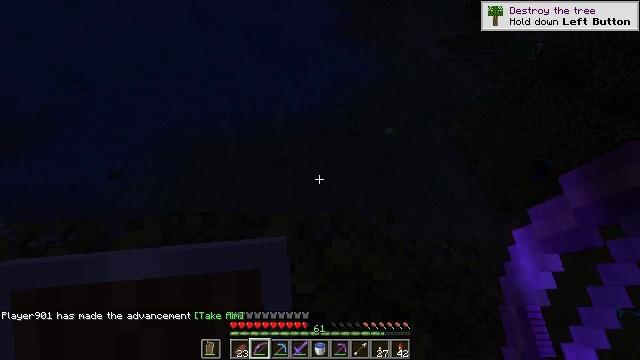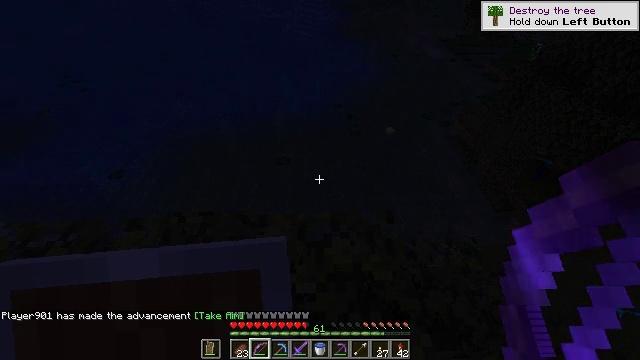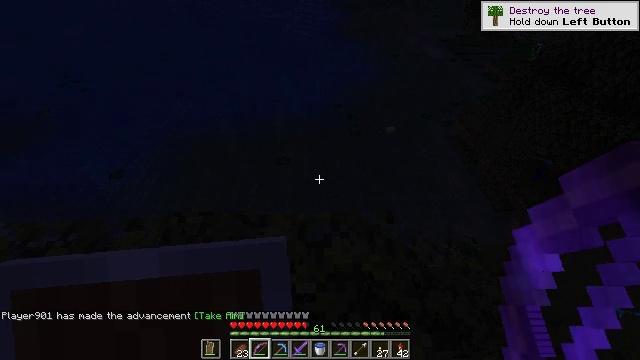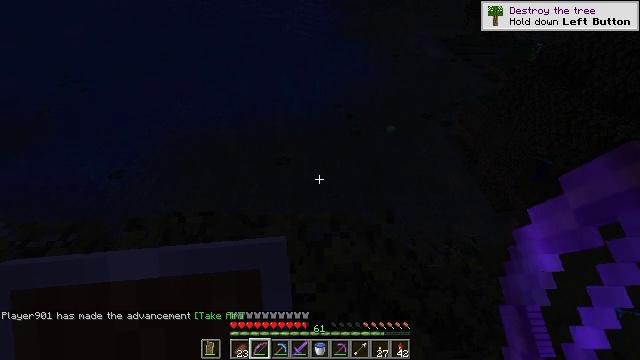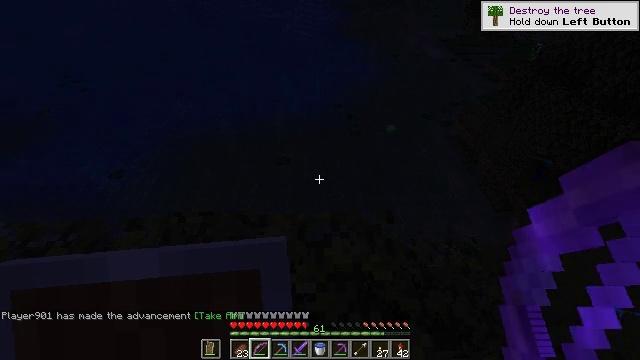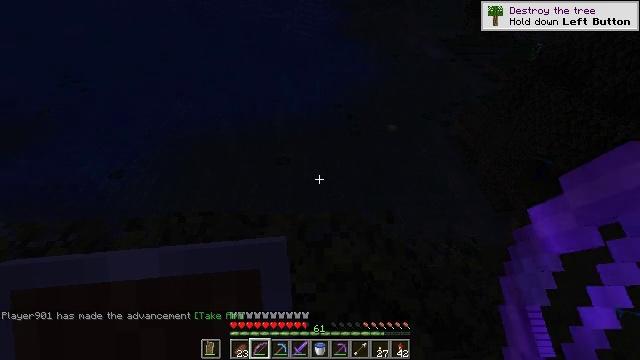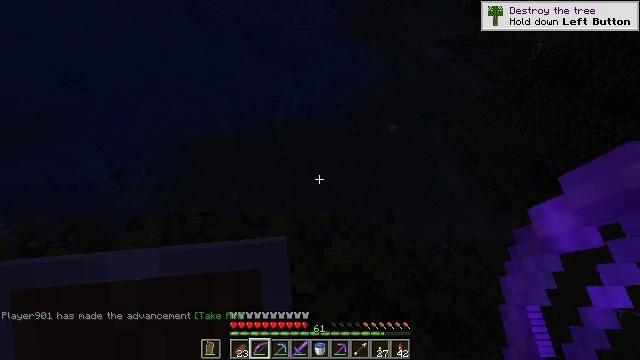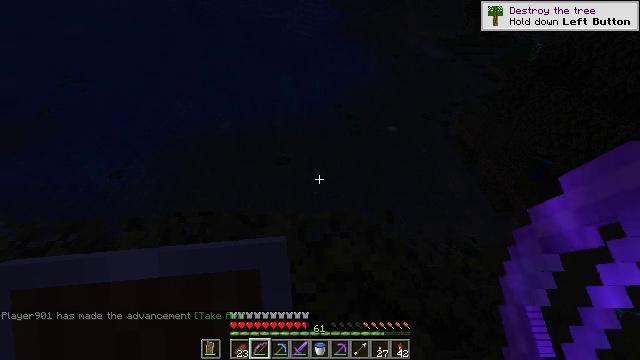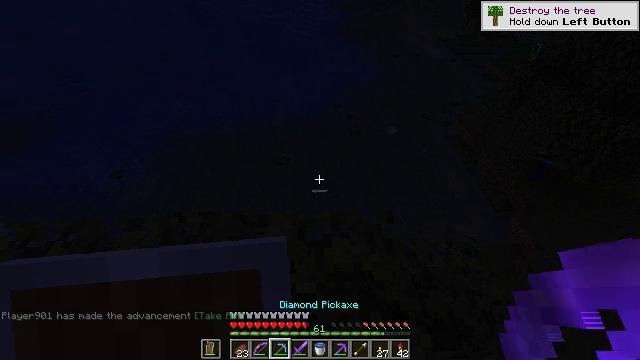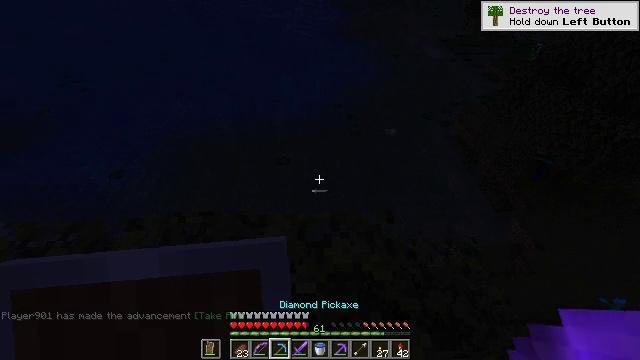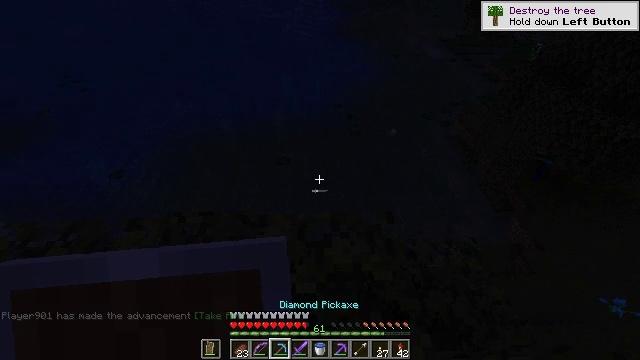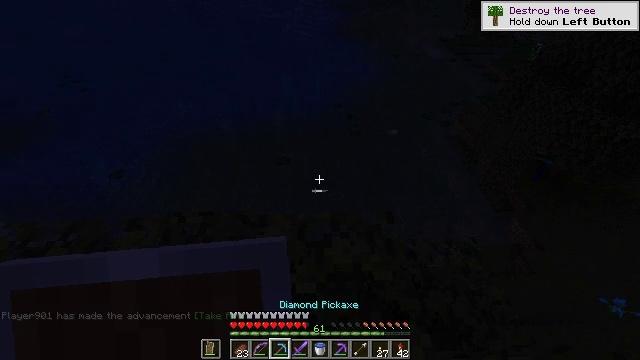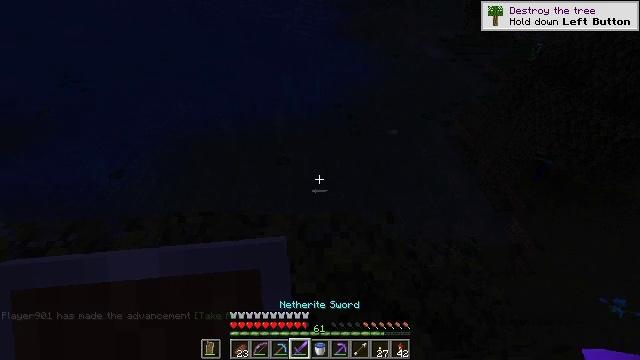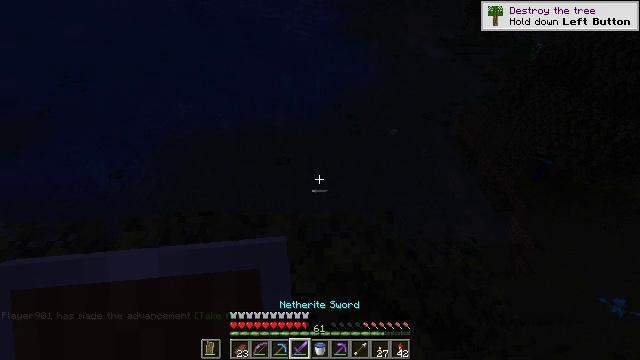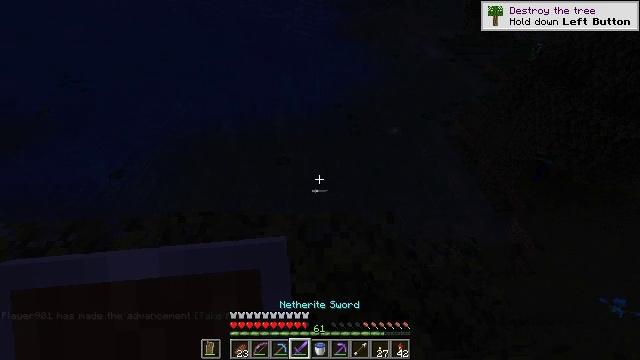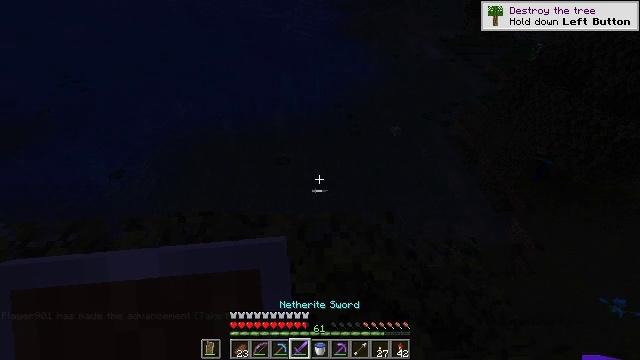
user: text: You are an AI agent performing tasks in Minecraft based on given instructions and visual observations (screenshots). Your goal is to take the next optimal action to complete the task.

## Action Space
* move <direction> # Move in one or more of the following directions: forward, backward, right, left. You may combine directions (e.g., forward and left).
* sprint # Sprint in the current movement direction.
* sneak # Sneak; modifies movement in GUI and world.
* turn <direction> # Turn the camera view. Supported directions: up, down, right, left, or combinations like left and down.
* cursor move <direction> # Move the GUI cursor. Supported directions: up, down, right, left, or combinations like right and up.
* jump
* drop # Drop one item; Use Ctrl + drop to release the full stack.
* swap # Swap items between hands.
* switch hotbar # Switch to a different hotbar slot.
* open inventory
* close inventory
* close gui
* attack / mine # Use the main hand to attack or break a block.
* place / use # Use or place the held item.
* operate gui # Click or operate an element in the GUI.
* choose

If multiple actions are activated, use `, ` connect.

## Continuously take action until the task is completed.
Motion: motion action
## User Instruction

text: Hunt a slime.
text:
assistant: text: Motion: no_op
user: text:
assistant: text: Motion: no_op
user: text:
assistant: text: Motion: no_op
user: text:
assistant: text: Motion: no_op
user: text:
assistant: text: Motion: no_op
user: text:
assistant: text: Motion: no_op
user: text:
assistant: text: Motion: no_op
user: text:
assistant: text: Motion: no_op
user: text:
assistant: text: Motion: no_op
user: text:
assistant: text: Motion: no_op
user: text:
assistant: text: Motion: no_op
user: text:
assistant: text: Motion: no_op
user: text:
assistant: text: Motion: no_op
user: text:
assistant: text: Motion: no_op
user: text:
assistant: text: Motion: no_op
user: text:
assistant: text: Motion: no_op
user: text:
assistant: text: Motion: no_op
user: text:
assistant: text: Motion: no_op
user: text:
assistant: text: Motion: no_op
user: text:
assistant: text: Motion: no_op
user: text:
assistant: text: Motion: no_op
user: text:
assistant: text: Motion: turn right
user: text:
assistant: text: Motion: move forward, turn right and down
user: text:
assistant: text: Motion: move forward, turn right
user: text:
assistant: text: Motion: move forward
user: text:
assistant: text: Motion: move forward
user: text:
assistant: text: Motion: move forward
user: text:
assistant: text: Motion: move forward
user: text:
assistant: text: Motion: move forward
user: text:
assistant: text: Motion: move forward, jump